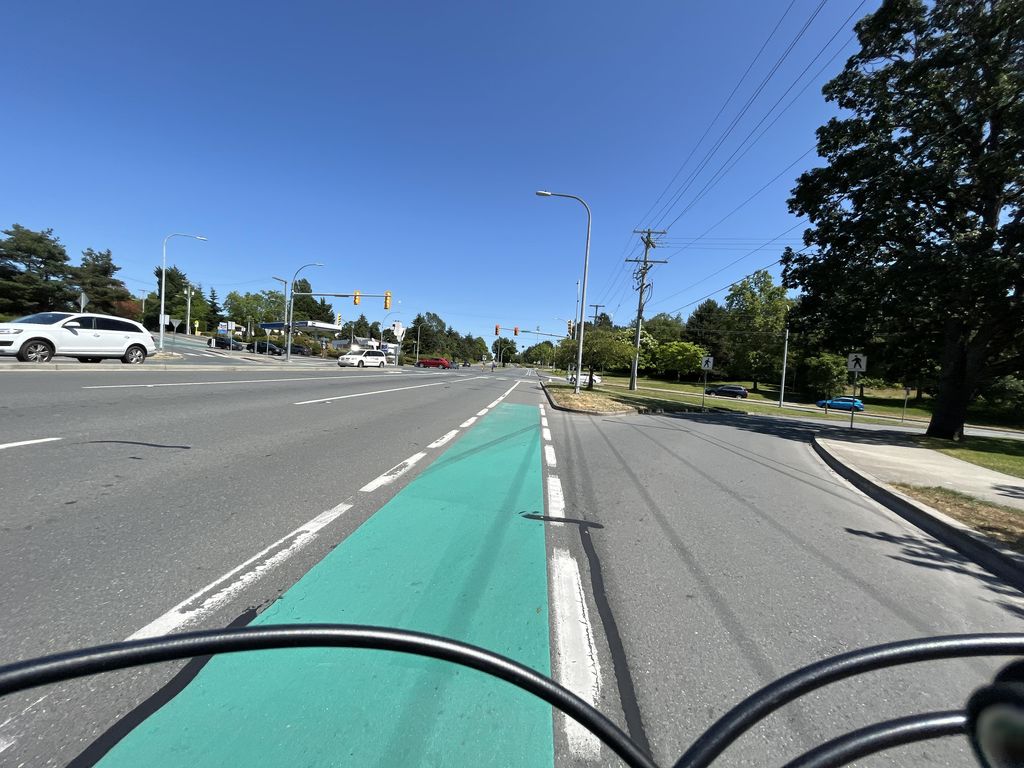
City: victoria